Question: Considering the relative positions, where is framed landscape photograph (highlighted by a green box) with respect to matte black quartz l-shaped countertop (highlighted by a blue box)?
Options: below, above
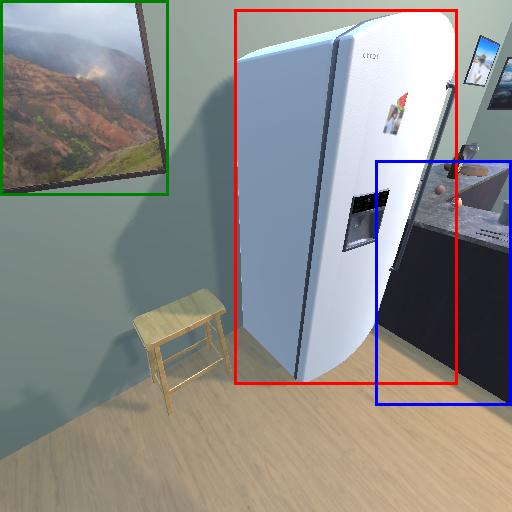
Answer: below